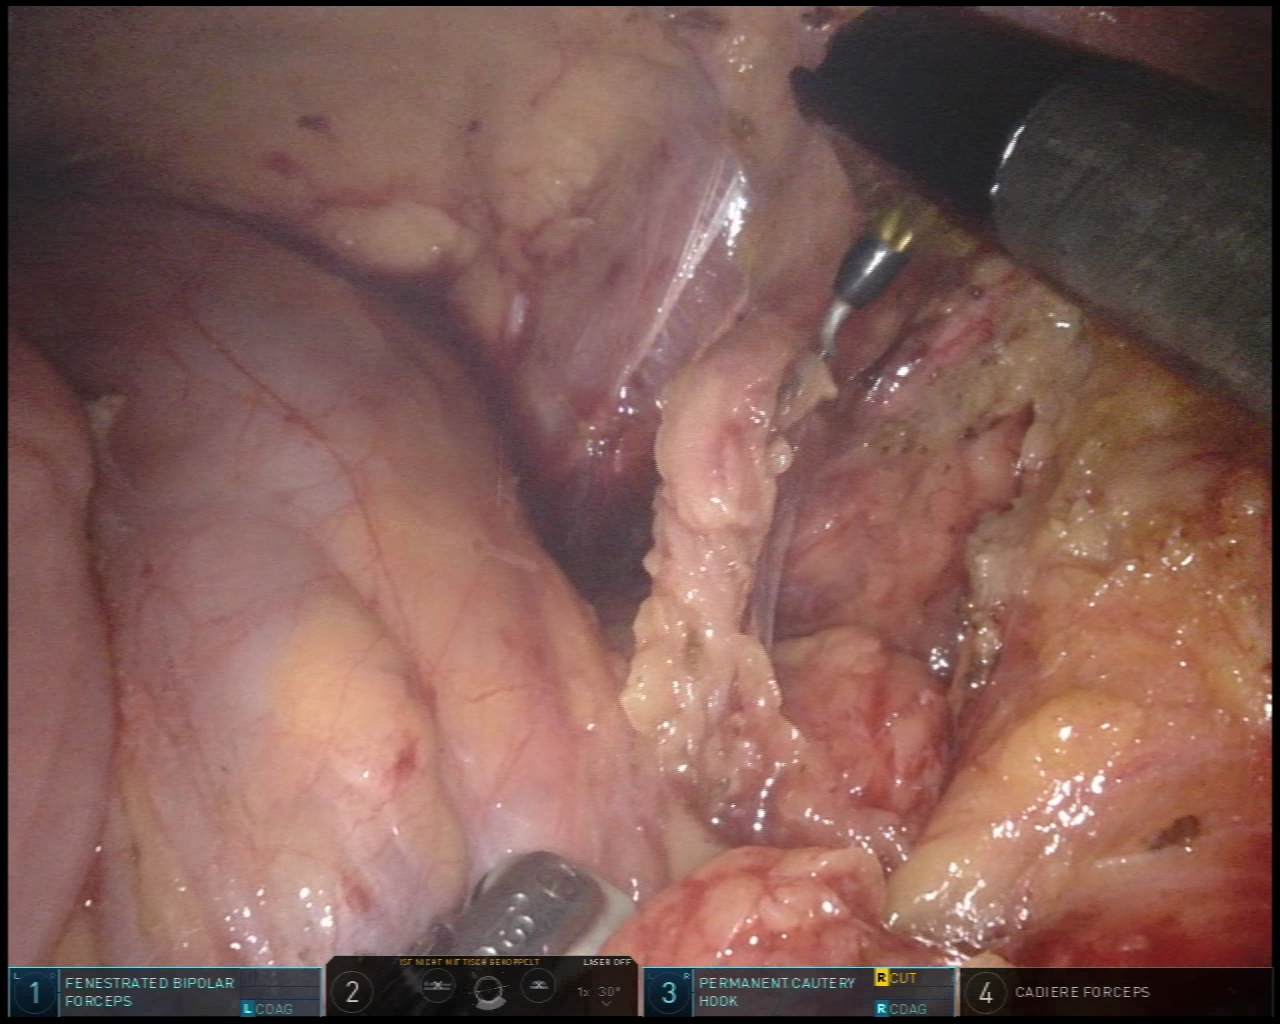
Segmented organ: ureter
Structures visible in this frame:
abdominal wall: no
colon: yes
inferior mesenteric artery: no
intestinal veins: no
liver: no
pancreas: no
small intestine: no
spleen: no
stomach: no
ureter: yes
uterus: no
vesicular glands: no